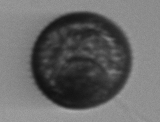
Label: Margalefidinium